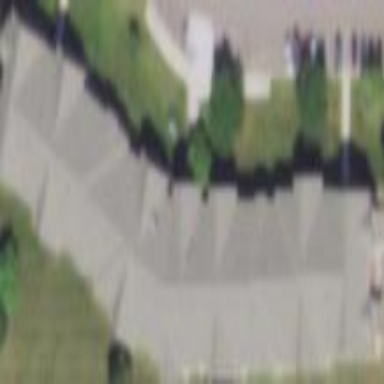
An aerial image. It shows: Hipped roof on apartment building.